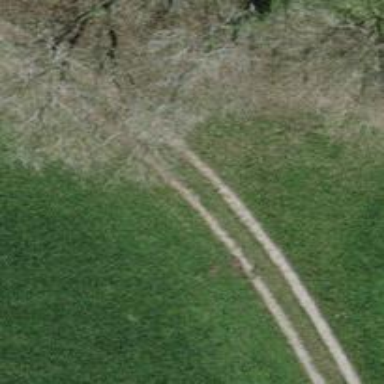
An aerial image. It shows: Track with very rough surface.